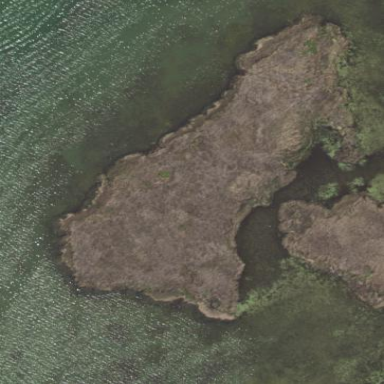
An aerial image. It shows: Islet.